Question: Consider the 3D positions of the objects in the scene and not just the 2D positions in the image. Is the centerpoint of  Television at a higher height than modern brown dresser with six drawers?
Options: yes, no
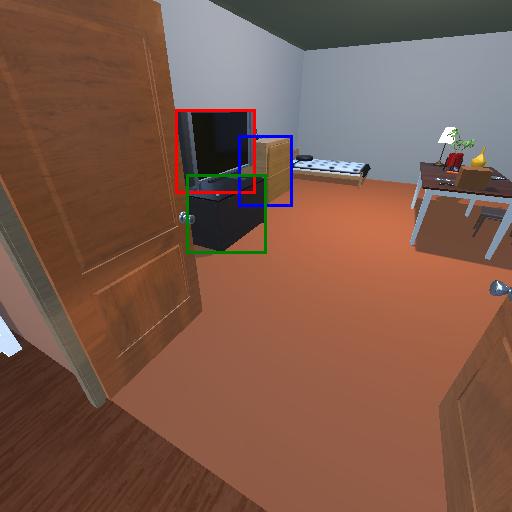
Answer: yes